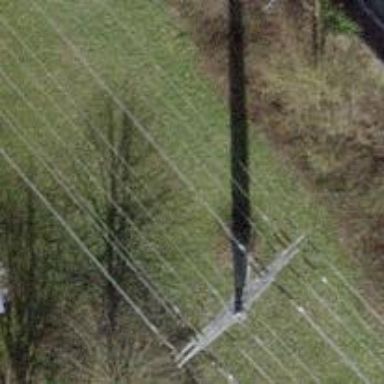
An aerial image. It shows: Concrete power pole.